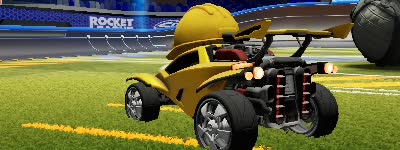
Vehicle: octane